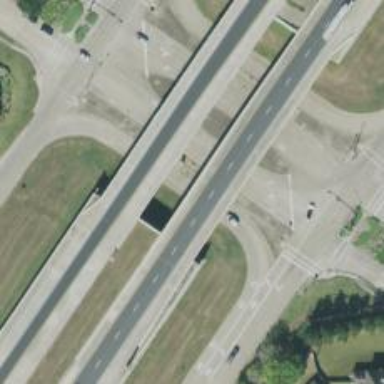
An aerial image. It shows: Secondary link road.